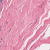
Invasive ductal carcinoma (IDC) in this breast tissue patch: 0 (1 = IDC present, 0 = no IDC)